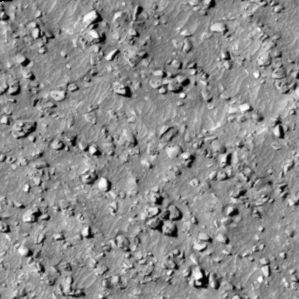
Label: non_frost